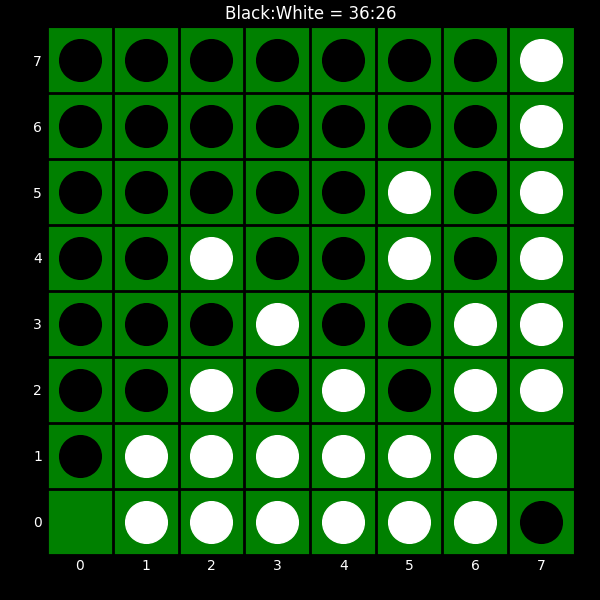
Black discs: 36
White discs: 26